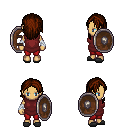
a pixel art fantasy rpg character, female body template, human, tanned skin, maroon tunic, red pants, brown long hairstyle, white cloth bandages, gray slippers, shield, four views (front, back, left, right), 2x2 character sprite sheet, small pixel art, hard edges, no anti-aliasing